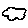
Label: cloud